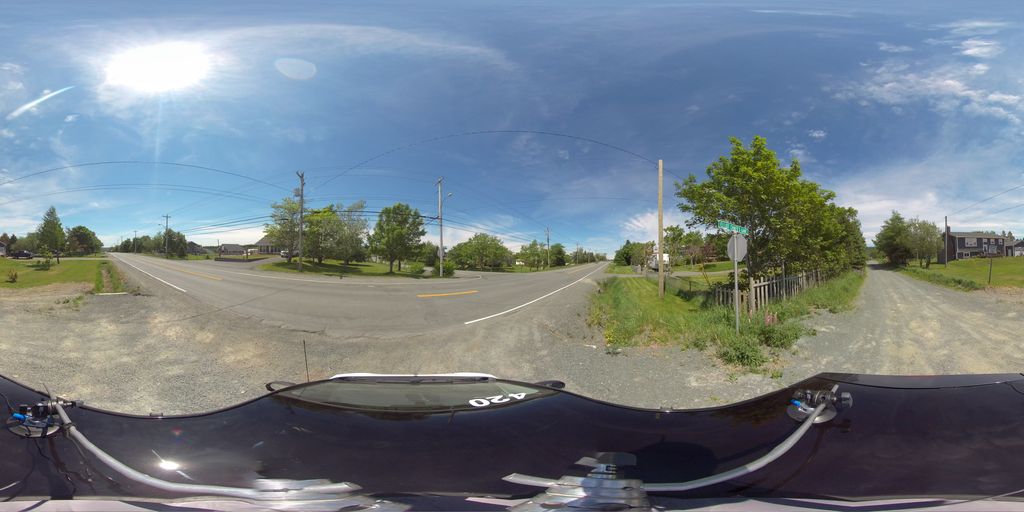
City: st_johns